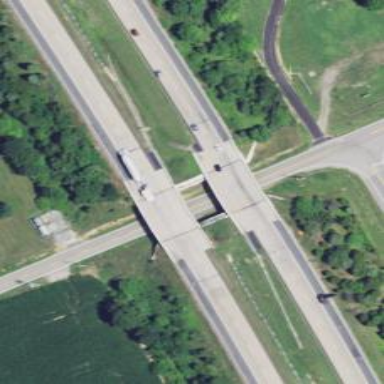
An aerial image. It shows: Bridge over motorway.